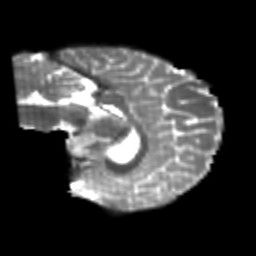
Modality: T2w
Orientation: sagittal
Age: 22
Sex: female
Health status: healthy
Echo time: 0.074 s